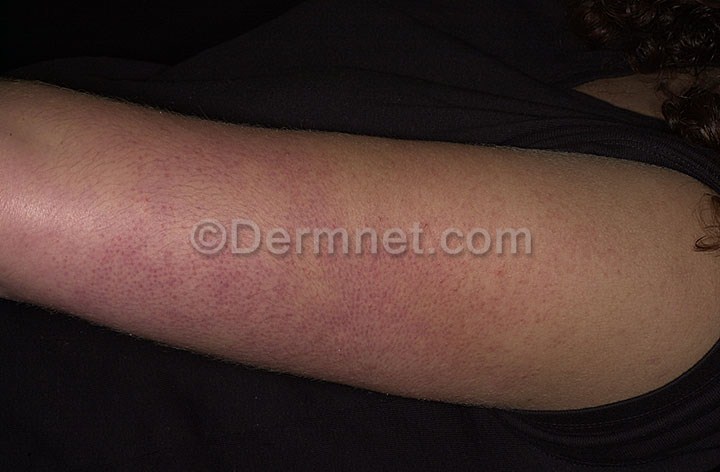
Disease: Atopic Dermatitis Photos